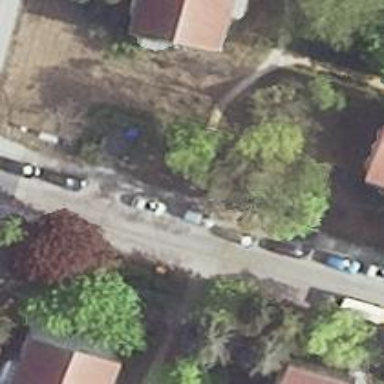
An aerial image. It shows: Compacted footway.